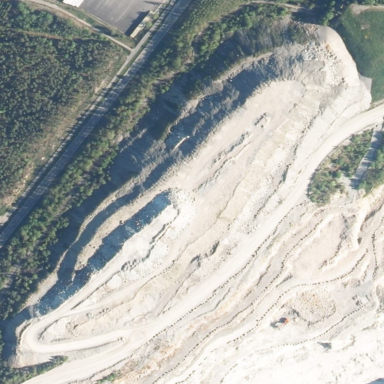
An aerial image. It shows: Natural scree.